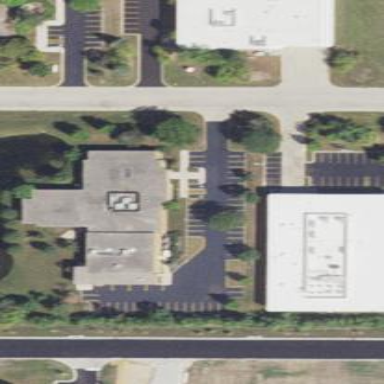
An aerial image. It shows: Commercial building.